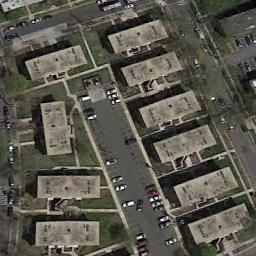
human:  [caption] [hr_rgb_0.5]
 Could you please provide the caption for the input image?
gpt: In a business district there are several tall buildings of different shapes and several roads with many cars  There are many cars in the open space beside the road .

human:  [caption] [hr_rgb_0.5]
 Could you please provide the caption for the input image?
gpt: The commercial area is near a parking lot .

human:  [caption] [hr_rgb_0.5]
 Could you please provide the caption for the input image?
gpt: A commercial area has some buildings arranged neatly and a parking lot is between buildings .

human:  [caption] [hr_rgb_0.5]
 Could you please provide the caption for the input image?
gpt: There are many cars on the road beside the building .

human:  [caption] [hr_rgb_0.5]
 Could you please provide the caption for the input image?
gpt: There are yellow buildings arranged neatly on a commercial area .